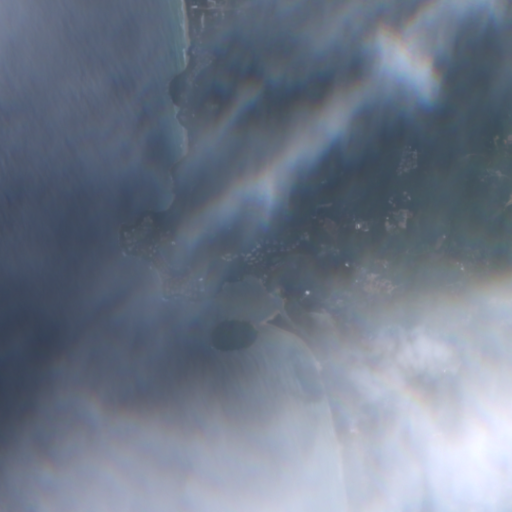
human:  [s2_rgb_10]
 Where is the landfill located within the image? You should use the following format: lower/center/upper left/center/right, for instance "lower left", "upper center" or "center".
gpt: The landfill is located in the lower right of the image.
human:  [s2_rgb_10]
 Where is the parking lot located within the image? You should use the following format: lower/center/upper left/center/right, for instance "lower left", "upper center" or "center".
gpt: The parking lot is located in the center of the image.
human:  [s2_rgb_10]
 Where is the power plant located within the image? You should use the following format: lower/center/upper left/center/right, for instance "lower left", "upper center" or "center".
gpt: There is no power plant in the image.